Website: ulta-beauty
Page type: billing-address
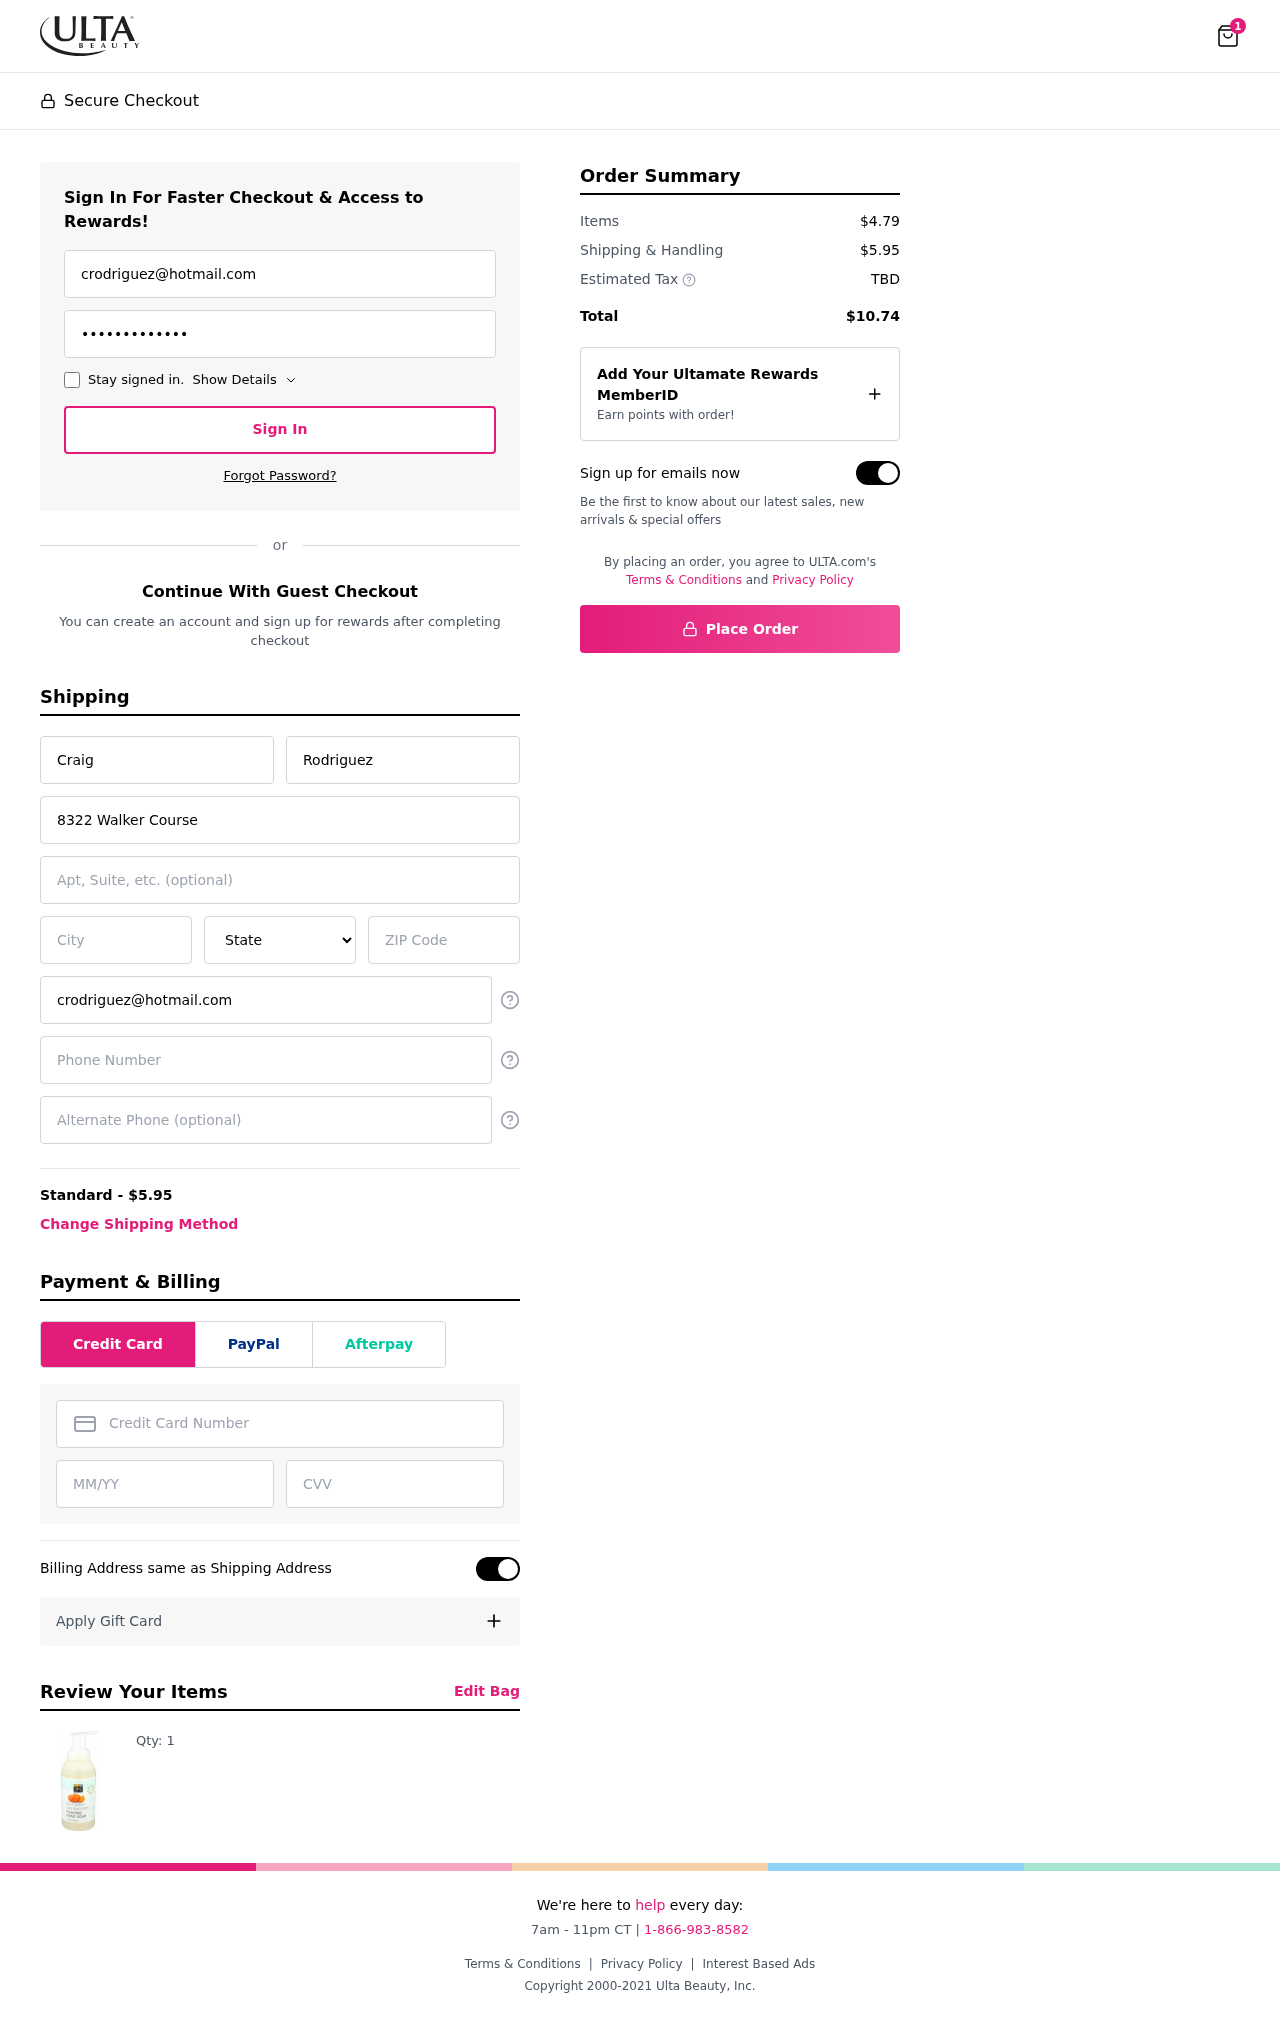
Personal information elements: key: PII_STATE
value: Massachusetts
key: PII_EMAIL
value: crodriguez@hotmail.com
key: PII_FIRSTNAME
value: Craig
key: PII_LASTNAME
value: Rodriguez
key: PII_STREET
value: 8322 Walker Course Apt. 756
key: PII_STREET2
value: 905 Ramsey Spring
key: PII_CITY
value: Port Catherinebury
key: PII_POSTCODE
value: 87995
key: PII_PHONE
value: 6235640730
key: PII_ALT_PHONE
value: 4026793736
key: PII_CARD_NUMBER
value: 3497 0797 3066 343
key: PII_CARD_EXPIRY
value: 09/29
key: PII_CARD_CVV
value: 4919
Product elements: key: PRODUCT1_QUANTITY
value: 1
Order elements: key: ORDER_NUM_ITEMS
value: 1
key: ORDER_SHIPPING_COST
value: $5.95
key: ORDER_SUBTOTAL
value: $4.79
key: ORDER_TOTAL
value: $10.74